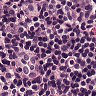
Metastatic tissue present: yes